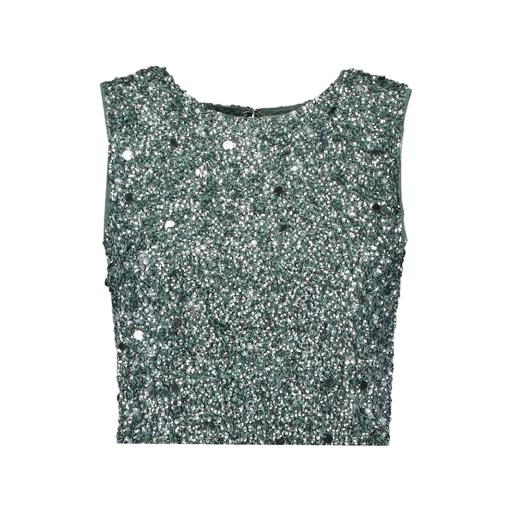
embellished crop top co, green beaded tank, crop top silver tinsel, white background